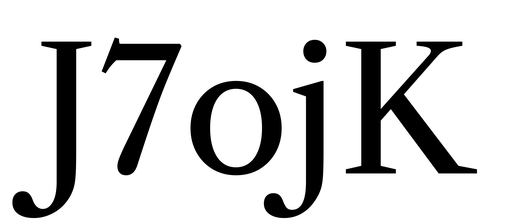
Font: LibreCaslonText_Regular